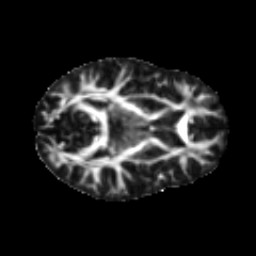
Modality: FA
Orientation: axial
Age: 17
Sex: female
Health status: ill
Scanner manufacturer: ge
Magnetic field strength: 3 T
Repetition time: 6.752 s
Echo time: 0.079 s